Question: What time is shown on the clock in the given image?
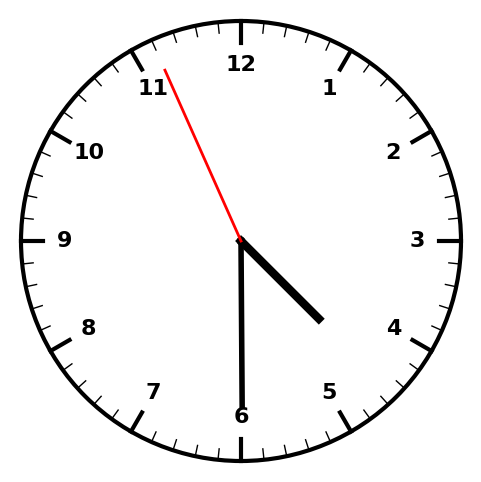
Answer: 04:29:56